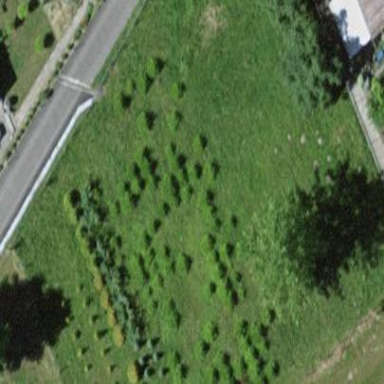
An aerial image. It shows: Plant nursery specializing in trees.